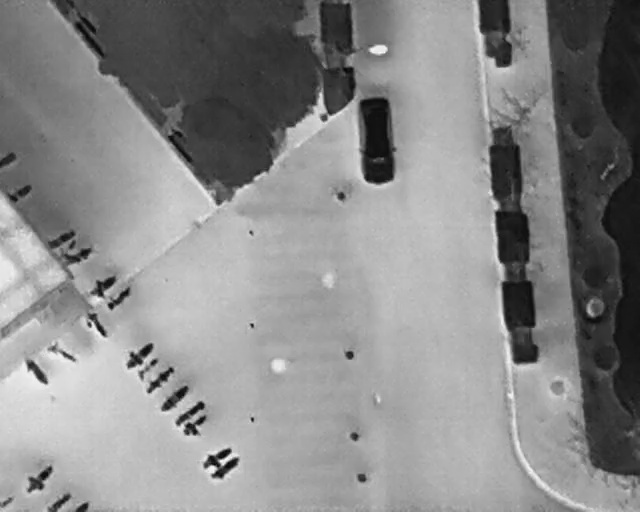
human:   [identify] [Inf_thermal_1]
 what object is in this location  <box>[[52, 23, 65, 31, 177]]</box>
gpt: <ref>1 large car at the top</ref>